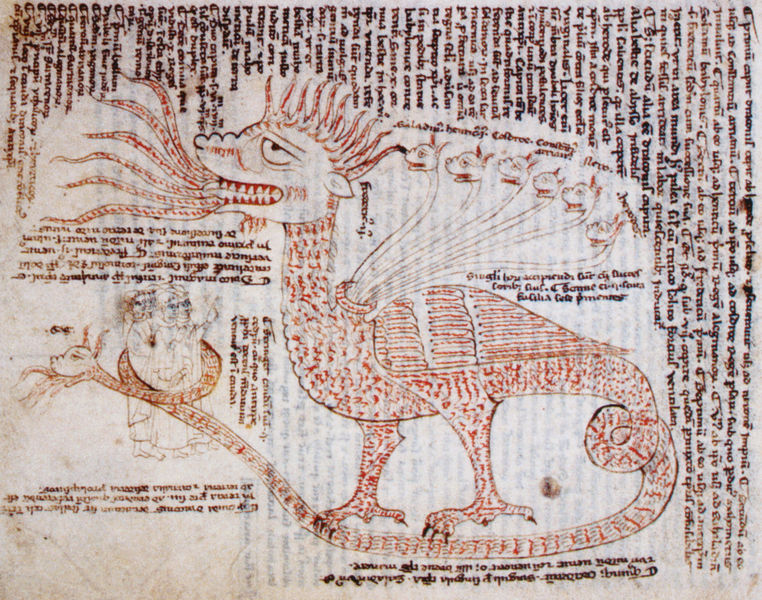
Titel: Chronica - Darstellung Friedrichs II. als siebenter Kopf des apokalyptischen Drachens
Standort: Rom
Institution: Biblioteca Apostolica Vaticana
Schlagwörter: feder, feuer, flügel, kopf, mann, vogel, menschen, köpfe, mund, männer, profil, schwarz, zeichnung, rot, tier, bild, auge, figur, beine, schwanz, füße, schrift, grafik, flamme, buch, flammen, druck, illustration, text, buchstaben, schlange, krallen, dämon, kopie, tinte, zähne, gefangene, zunge, fabel, mythos, mittelalter, fabelwesen, greif, mönch, mönche, miniatur, chimäre, ungeheuer, zungen, satan, drachen, drache, handschrift, klauen, monster, hydra, untier, würgen, spucken, fantasiewesen, latein, schrift text, sagen, buchmalerei, gefesselt, fabeltier, inkunabel, kalligrafie, ringel, manuskript, sprache, illumination, sieben köpfe, beschwörung, erdrücken, erwürgen, freuer, siebenköpfig, 7, 1200, drachte, 7 köpfe, feuerspucken, vogelbeine